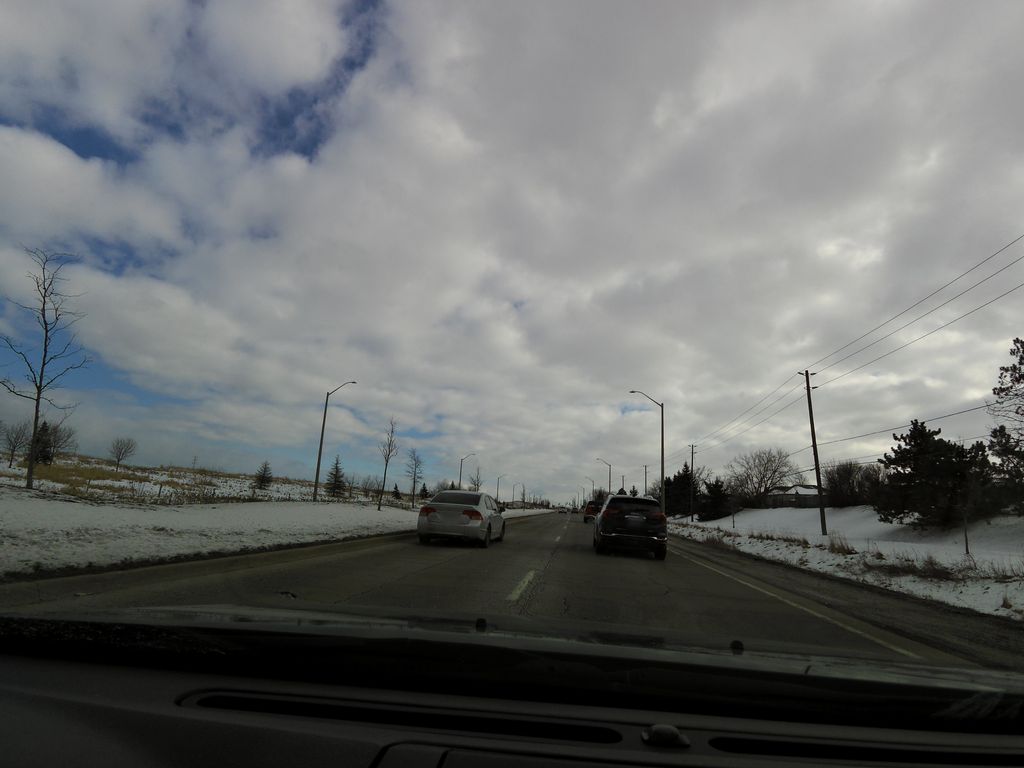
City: hamilton